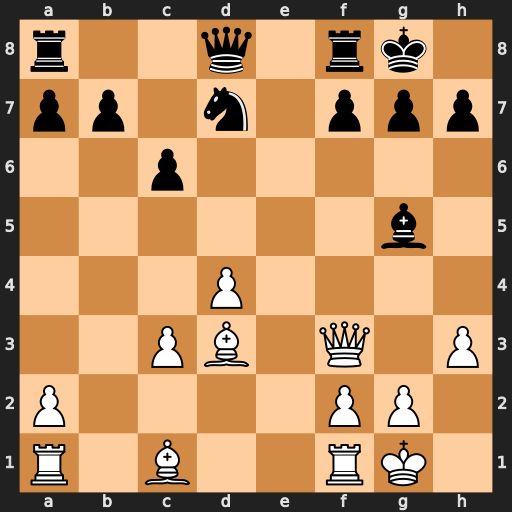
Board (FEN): r2q1rk1/pp1n1ppp/2p5/6b1/3P4/2PB1Q1P/P4PP1/R1B2RK1
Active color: w
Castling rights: -
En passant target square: -
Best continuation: Qf5 g6 Qxg5